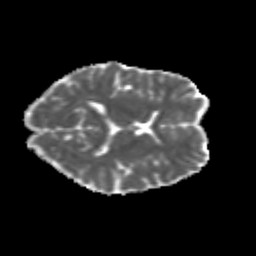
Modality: MD
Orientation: axial
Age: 19
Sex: female
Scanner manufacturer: siemens
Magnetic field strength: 3 T
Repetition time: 3.5 s
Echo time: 0.113 s